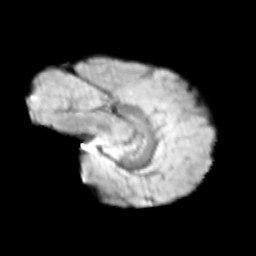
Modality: T2w
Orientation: sagittal
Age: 9
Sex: female
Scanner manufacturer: siemens
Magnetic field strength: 3 T
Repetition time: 3.8 s
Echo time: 0.07 s